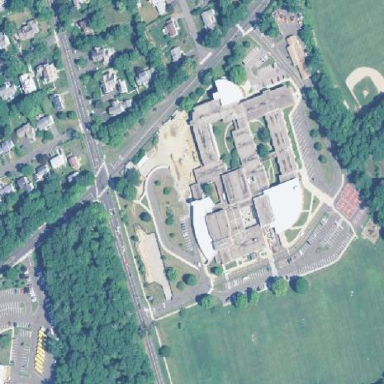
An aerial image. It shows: School.